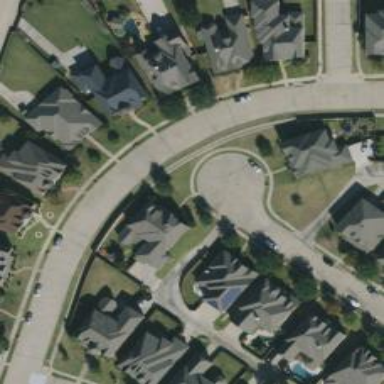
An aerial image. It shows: Circular turning circle on the road.